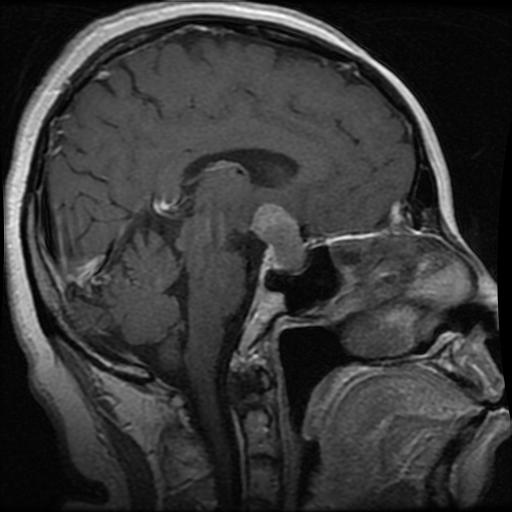
Label: pituitary